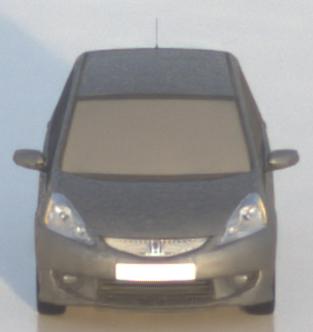
Make: Honda
Model: Jazz 1.2
Detailed model: Jazz (III) (11/08 - 04/11)
Model produced from: 2008/11
Model produced until: 2010/10
Doors: 5
Color: gray
Road condition: wet road
Daytime: sunrise or sunset
Contrast: low contrast